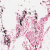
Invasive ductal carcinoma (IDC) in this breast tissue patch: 0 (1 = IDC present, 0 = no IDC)